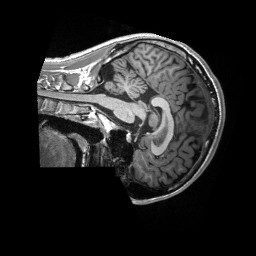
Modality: T1w
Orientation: sagittal
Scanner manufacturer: siemens
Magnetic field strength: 3 T
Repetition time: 2.3 s
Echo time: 0.00232 s